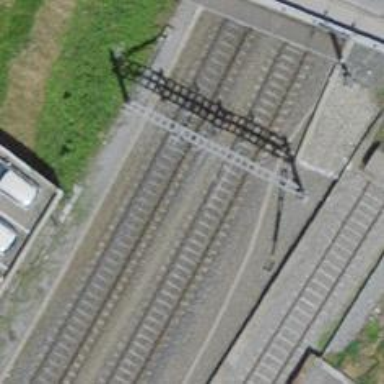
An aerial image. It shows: Single railway track with electrified contact line.